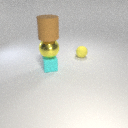
small cyan rubber cube below large brown rubber cylinder